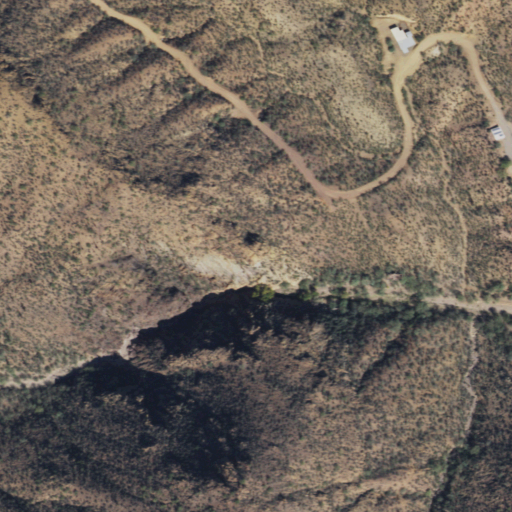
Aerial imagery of gap in Arizona named Little Hells Gate containing shrub and open development